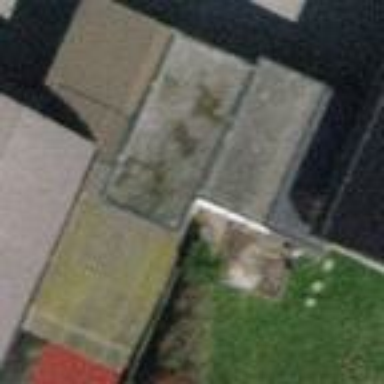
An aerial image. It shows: Group of garages.